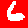
Digit: 6